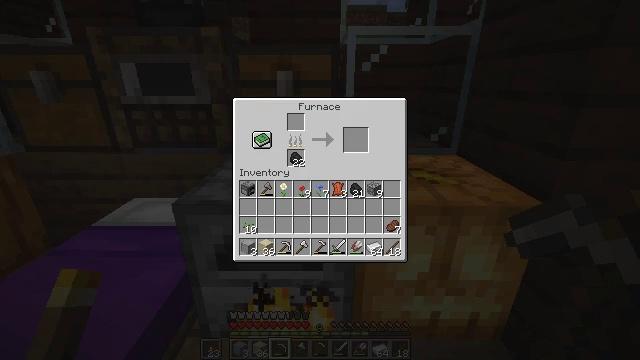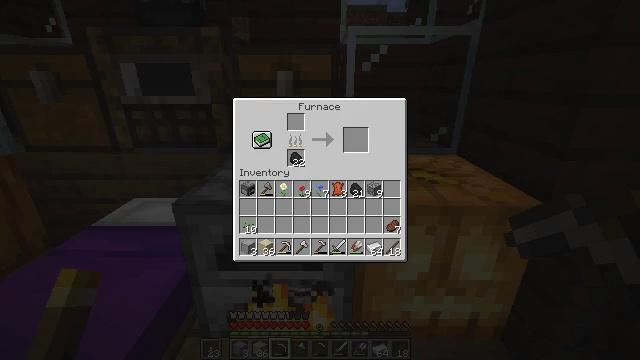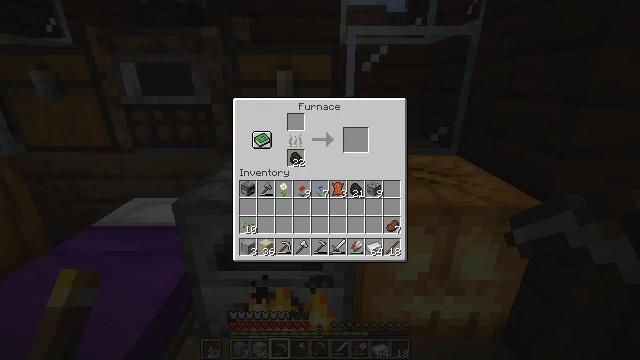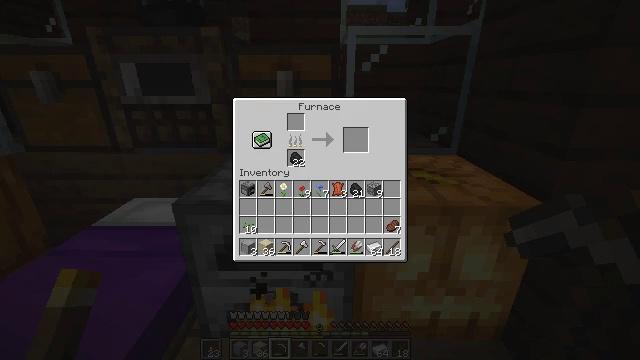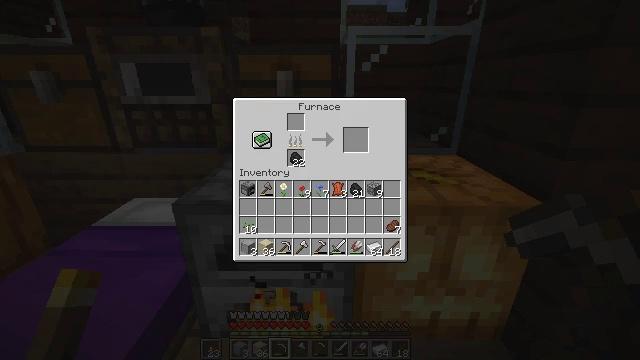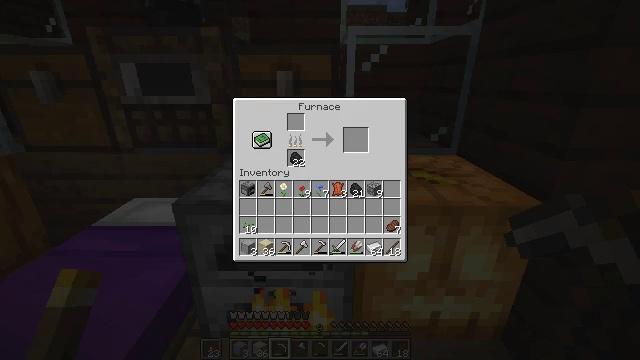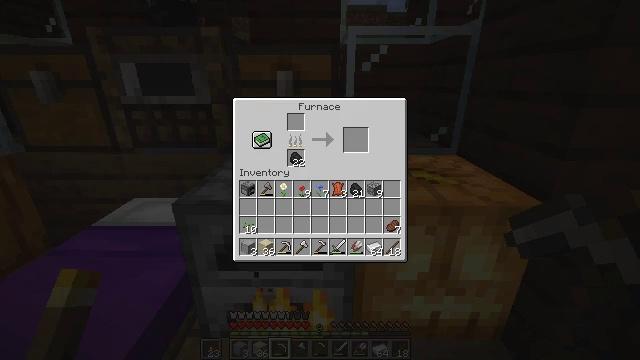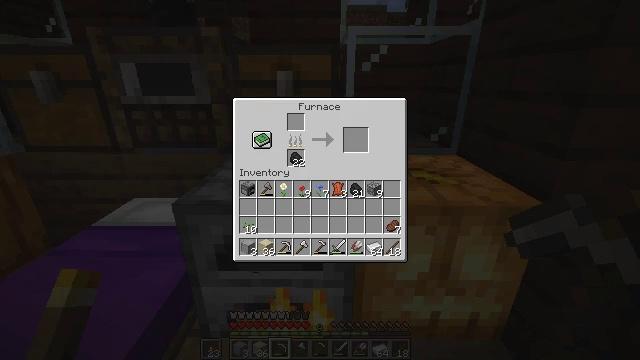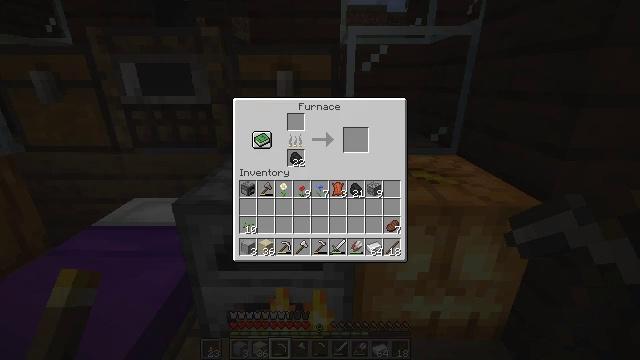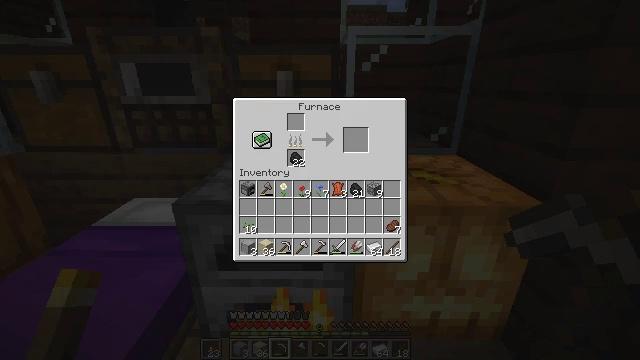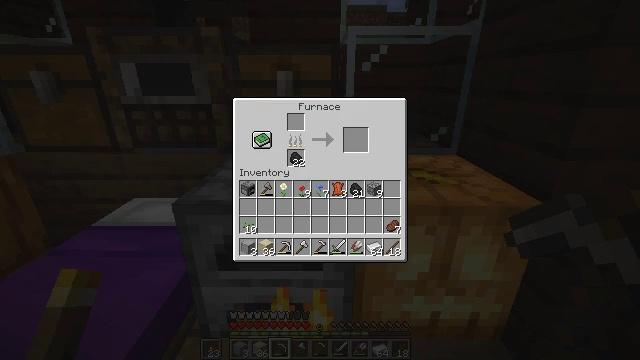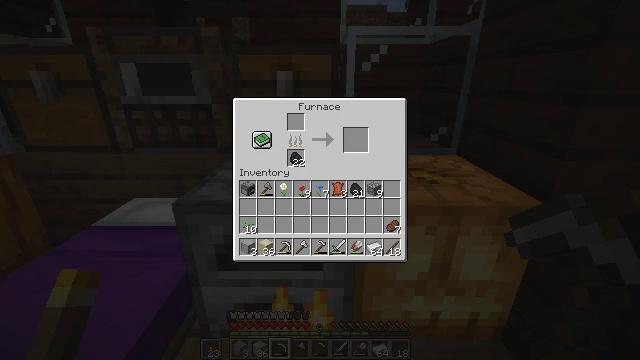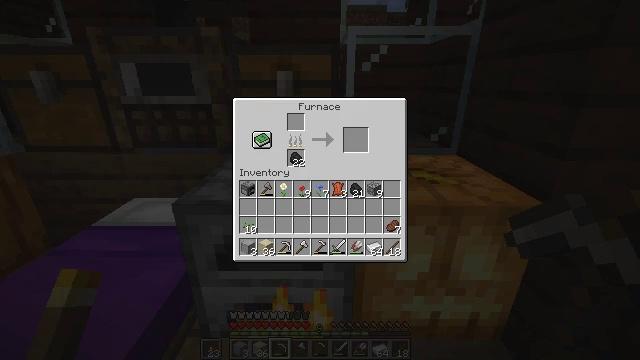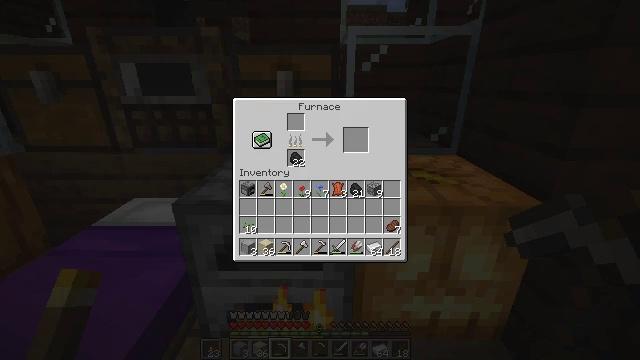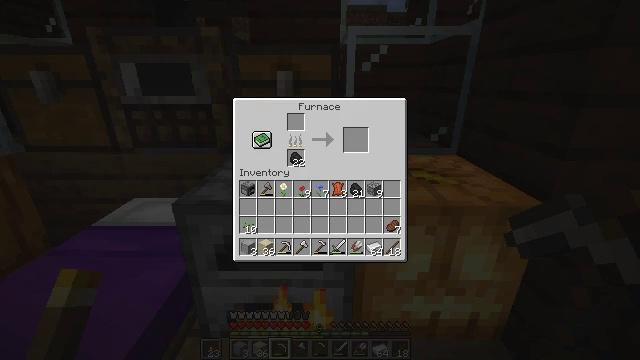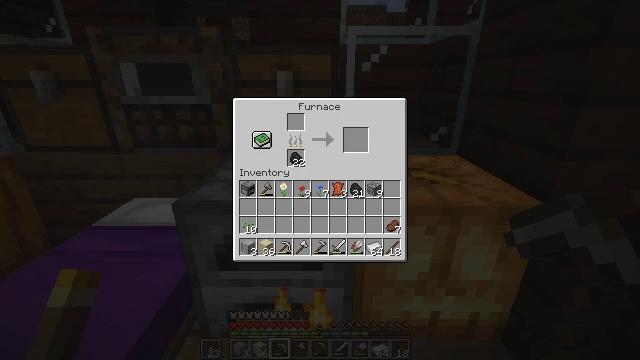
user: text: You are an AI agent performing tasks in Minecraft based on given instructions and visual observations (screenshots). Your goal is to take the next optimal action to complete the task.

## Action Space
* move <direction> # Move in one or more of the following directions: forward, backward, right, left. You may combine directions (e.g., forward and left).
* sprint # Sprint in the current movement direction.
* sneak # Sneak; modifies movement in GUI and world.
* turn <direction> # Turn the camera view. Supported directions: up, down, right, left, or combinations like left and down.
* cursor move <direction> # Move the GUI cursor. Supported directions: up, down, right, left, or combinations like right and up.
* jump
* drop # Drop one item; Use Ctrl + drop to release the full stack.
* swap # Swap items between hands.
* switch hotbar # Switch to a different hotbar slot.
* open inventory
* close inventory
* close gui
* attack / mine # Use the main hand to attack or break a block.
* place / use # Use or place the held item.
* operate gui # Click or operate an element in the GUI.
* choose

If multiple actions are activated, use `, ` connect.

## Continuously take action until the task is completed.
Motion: motion action
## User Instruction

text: Combine a furnace, smooth stone, and iron ingots to craft a blast furnace.
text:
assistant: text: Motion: no_op
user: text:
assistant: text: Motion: no_op
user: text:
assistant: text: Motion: no_op
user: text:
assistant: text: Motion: no_op
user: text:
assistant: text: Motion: no_op
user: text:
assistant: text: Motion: no_op
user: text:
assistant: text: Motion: no_op
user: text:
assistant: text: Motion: no_op
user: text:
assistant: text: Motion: no_op
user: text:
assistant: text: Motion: no_op
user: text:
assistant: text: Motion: no_op
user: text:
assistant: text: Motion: no_op
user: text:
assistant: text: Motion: no_op
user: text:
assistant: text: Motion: no_op
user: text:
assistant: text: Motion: no_op
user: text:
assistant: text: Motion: no_op
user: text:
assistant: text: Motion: no_op
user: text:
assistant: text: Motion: no_op
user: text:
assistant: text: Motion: no_op
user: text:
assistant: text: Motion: no_op
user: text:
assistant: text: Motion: no_op
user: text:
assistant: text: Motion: no_op
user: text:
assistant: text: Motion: no_op
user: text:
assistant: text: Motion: no_op
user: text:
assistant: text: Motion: no_op
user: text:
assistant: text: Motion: no_op
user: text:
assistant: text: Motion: no_op
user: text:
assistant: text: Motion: no_op
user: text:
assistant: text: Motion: no_op
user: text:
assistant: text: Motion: no_op